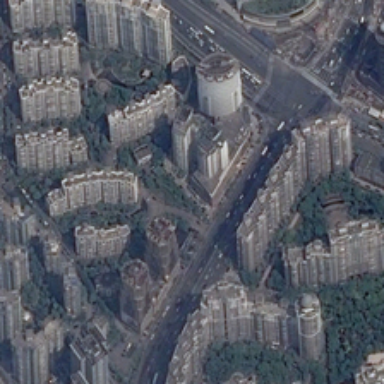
Many buildings and green trees are in a commercial area .